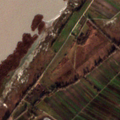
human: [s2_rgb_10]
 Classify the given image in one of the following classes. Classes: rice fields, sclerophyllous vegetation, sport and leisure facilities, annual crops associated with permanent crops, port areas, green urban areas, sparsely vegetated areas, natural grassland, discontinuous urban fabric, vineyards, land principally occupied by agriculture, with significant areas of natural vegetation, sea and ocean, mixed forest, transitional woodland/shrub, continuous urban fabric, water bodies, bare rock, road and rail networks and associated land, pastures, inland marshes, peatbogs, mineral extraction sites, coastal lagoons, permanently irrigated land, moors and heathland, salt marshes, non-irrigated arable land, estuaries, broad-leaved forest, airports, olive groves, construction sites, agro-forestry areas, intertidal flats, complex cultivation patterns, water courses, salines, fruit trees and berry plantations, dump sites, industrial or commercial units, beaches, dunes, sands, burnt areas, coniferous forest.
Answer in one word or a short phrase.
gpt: vineyards, natural grassland, inland marshes, water bodies